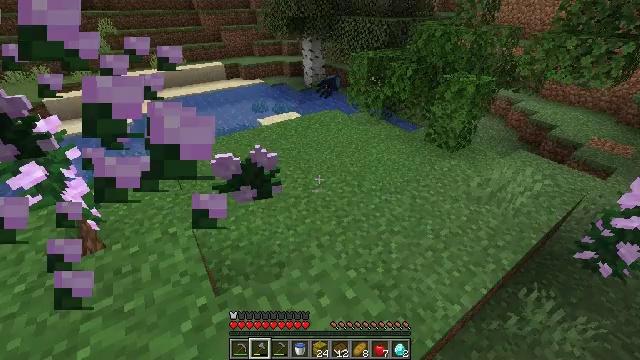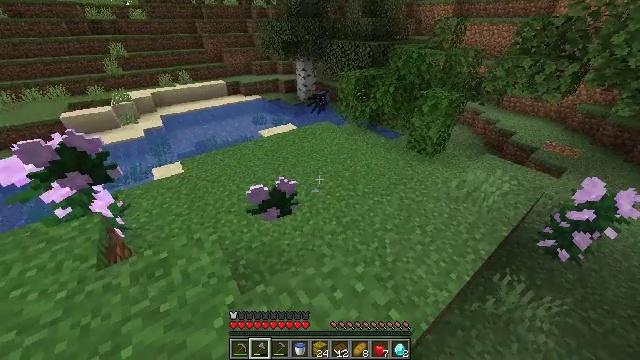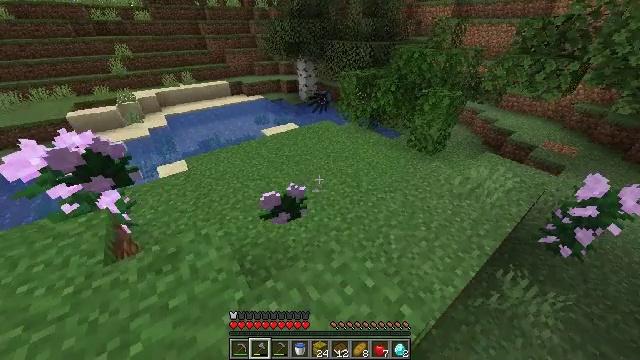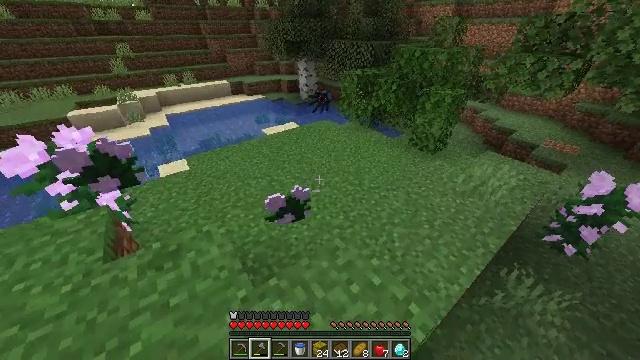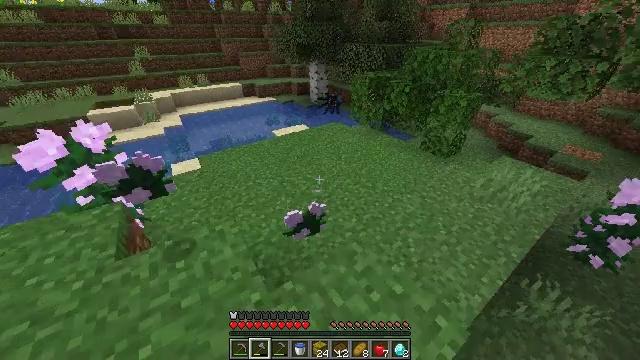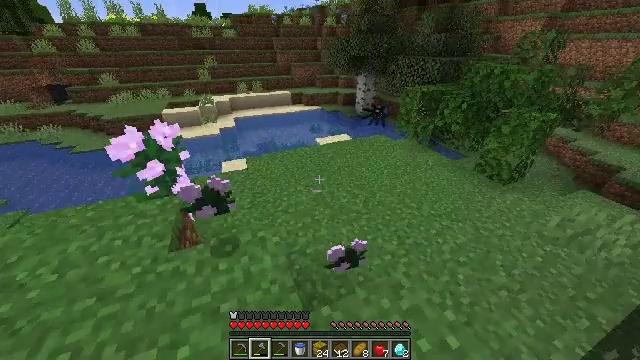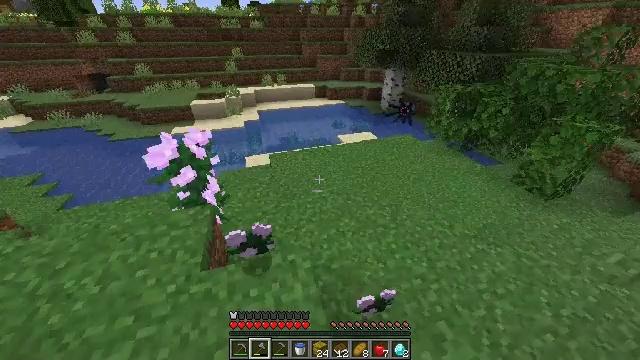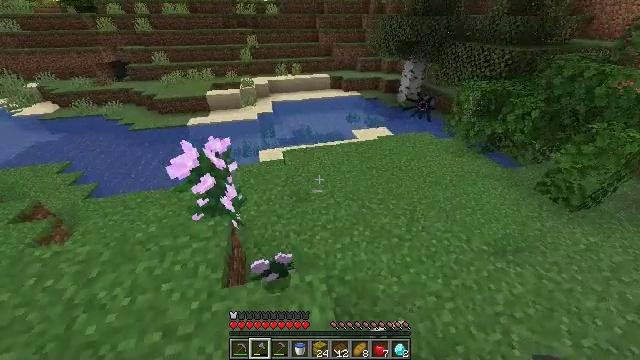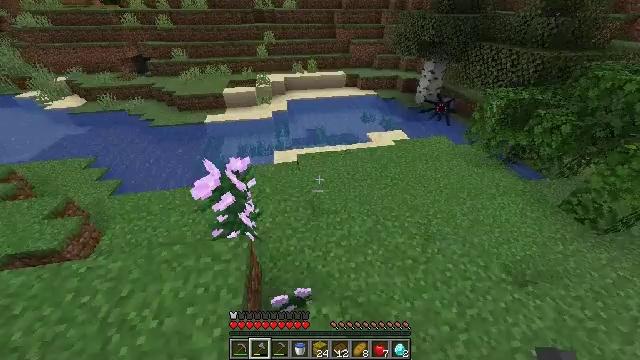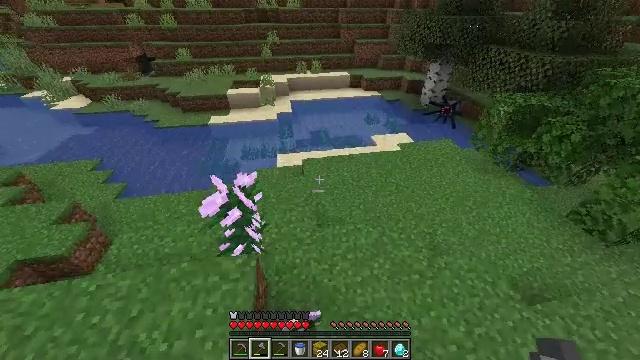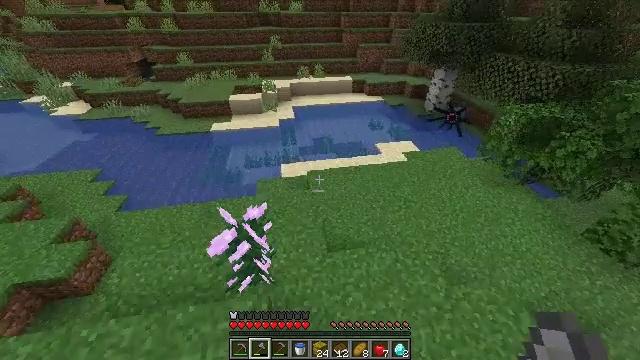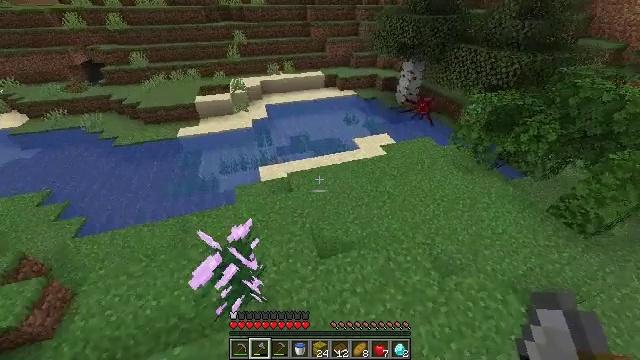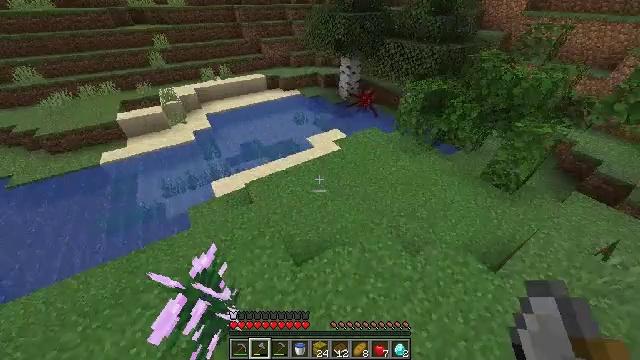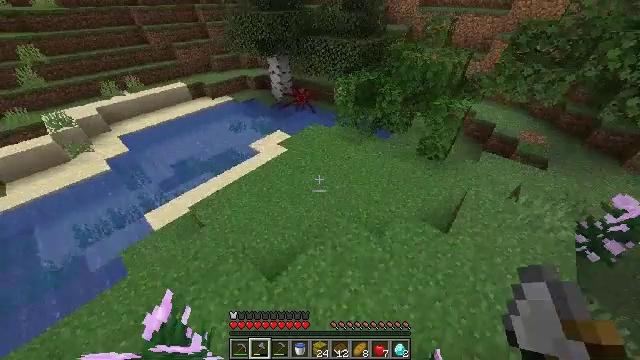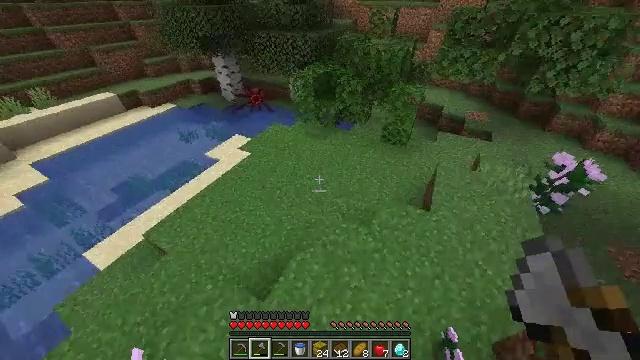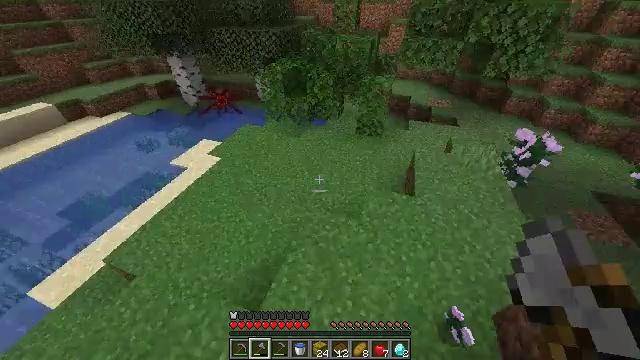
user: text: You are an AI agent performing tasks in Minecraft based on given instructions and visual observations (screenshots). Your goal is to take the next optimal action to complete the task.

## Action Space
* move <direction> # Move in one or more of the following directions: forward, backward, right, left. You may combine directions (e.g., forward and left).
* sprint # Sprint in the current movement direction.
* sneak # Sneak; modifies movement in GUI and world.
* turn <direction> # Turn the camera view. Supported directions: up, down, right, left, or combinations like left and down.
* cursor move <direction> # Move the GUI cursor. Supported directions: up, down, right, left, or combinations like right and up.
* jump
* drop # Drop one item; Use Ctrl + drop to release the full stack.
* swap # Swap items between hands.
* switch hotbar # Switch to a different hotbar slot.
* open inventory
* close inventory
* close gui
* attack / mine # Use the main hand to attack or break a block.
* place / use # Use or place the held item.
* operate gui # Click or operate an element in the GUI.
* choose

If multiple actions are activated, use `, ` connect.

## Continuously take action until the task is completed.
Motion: motion action
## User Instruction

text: Break the peony to collect it.
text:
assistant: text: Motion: move forward, sprint, turn right, jump
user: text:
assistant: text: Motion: move forward, sprint, jump
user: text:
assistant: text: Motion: move forward and move left, sprint, jump
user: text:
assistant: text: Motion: move forward and move left, sprint, turn left, jump
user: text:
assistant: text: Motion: move forward and move left, sprint, turn left and up, jump
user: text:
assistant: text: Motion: move forward and move left, sprint, turn left and down, jump
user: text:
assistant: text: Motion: move forward and move left, sprint, turn left and down, jump
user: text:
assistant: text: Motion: move forward and move left, sprint, turn left and down, jump
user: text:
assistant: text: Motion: move forward and move left, sprint, jump
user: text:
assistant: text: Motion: move forward and move left, sprint, jump
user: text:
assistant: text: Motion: move forward, sprint, turn right and down, jump
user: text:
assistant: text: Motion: move forward, sprint, turn right, jump
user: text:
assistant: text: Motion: move forward, sprint, turn right, jump
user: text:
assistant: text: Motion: move forward, sprint, turn right, jump
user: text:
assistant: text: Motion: move forward, sprint, turn right, jump
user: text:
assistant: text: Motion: move forward, sprint, turn right, jump
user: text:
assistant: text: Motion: move forward, sprint, turn right
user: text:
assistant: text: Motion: move forward, sprint, turn right
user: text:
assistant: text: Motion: move forward, sprint, turn right and up
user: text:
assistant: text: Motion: move forward, sprint, turn right and up
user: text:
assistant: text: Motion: move forward, sprint, turn right and up
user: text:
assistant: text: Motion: move forward, sprint, turn right and up
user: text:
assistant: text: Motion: move forward, sprint
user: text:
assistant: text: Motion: move forward, sprint
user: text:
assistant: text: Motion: move forward, sprint, turn left
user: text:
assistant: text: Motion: move forward, sprint, turn left
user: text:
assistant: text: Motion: move forward, sprint, turn left
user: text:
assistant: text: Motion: move forward, sprint, turn left and down
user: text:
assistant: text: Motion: move forward, sprint
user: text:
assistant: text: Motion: move forward and move left, sprint, turn left and down